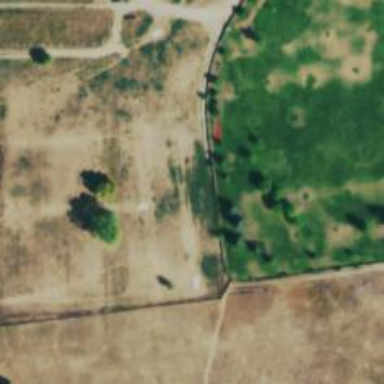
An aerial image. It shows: Disc golf basket.